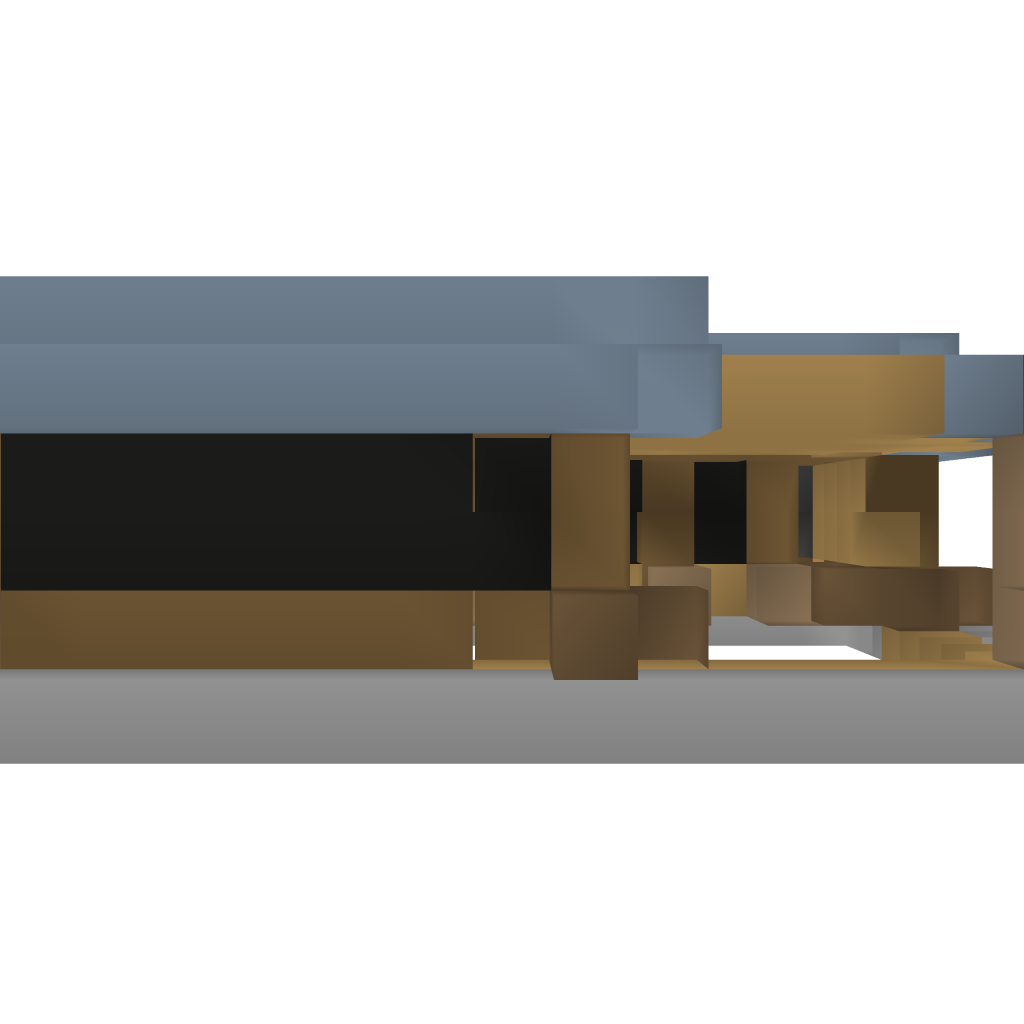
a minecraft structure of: medieval bank